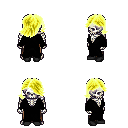
a pixel art fantasy rpg character, male body template, skeleton, black robe, robe skirt, gold swoop hairstyle, black shoes, four views (front, back, left, right), 2x2 character sprite sheet, small pixel art, hard edges, no anti-aliasing